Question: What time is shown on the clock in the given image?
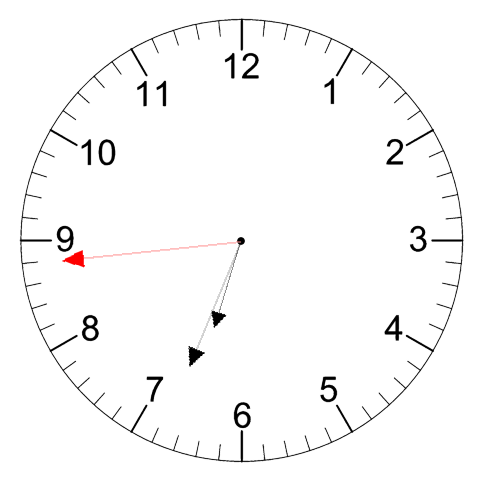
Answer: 06:33:44